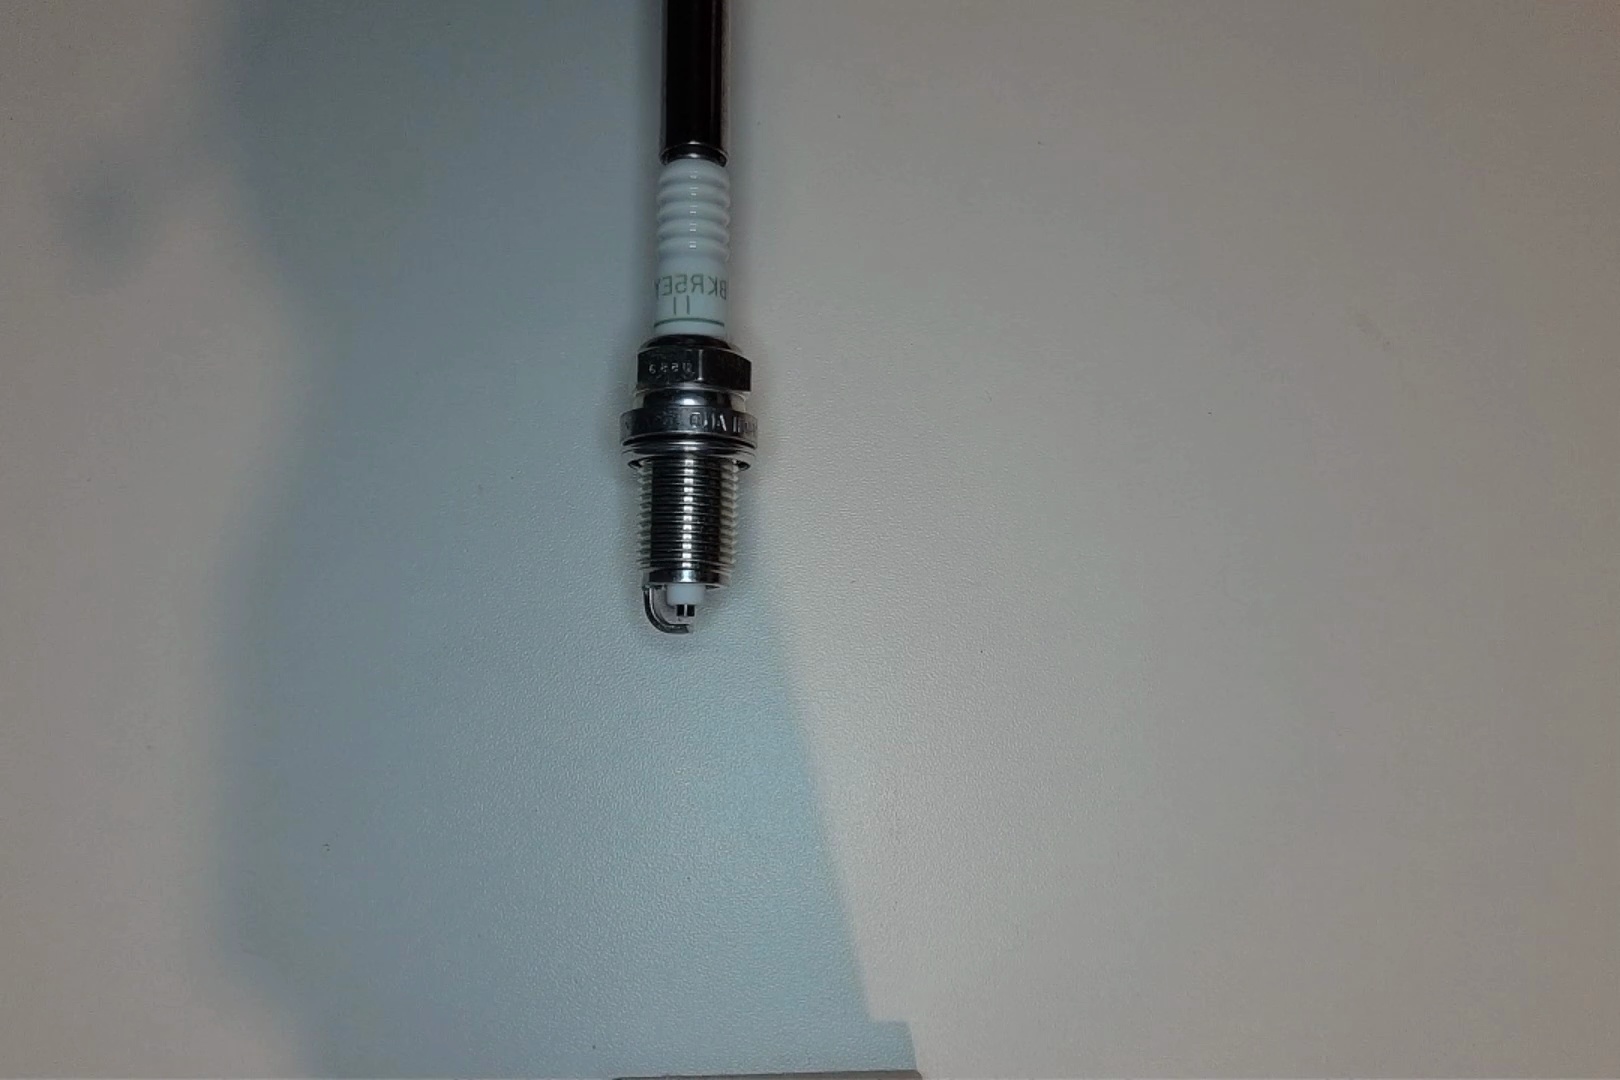
Label: no anomaly